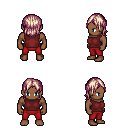
a pixel art fantasy rpg character, male body template, human, dark skin, maroon sleeveless shirt, red pants, white blonde long bangs hairstyle, four views (front, back, left, right), 2x2 character sprite sheet, small pixel art, hard edges, no anti-aliasing